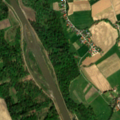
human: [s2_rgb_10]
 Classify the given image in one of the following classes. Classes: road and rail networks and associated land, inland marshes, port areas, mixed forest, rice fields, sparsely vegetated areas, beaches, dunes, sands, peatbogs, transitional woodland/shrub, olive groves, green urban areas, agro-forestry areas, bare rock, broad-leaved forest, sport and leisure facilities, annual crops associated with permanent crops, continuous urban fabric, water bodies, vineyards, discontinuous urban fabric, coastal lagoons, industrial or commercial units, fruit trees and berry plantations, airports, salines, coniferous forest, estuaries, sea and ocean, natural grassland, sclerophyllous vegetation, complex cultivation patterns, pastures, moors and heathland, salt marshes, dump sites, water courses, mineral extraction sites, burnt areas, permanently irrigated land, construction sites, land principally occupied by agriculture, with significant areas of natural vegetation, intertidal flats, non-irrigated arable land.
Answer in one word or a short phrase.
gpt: discontinuous urban fabric, construction sites, non-irrigated arable land, complex cultivation patterns, broad-leaved forest